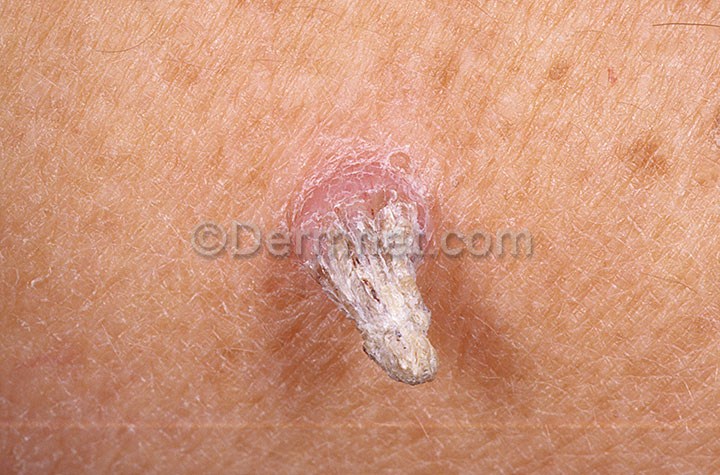
Disease: Warts Molluscum and other Viral Infections